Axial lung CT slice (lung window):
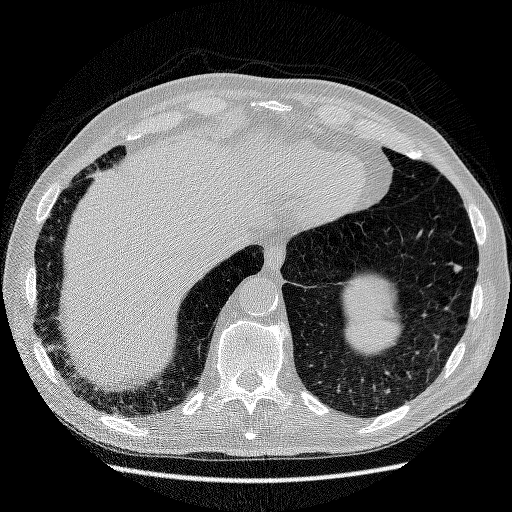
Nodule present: yes
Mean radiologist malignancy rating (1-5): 2.5